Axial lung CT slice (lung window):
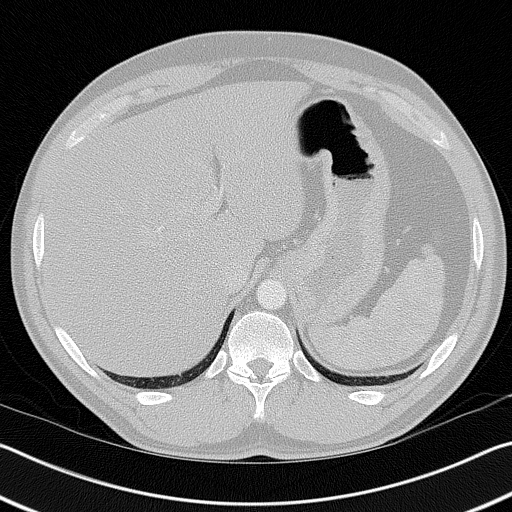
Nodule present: no